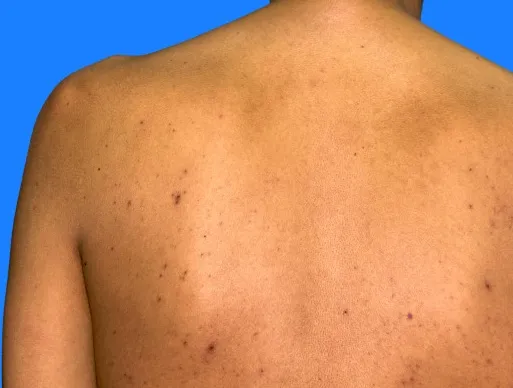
Telangiectasias were noted on the back and trunk.
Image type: medical_photograph (skin_photograph)